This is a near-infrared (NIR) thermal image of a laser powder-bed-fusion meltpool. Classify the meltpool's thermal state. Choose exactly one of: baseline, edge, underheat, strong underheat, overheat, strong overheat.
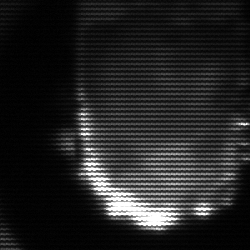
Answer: baseline